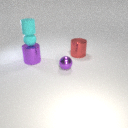
large purple metal cylinder in front of large red metal cylinder